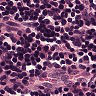
Metastatic tissue present: no